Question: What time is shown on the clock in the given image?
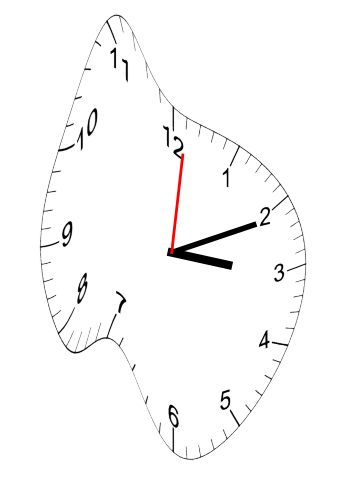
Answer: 03:11:01